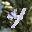
Label: 4